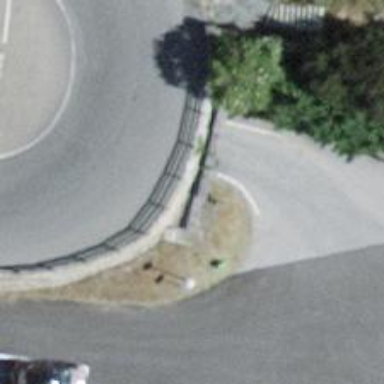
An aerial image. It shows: Guard rail.